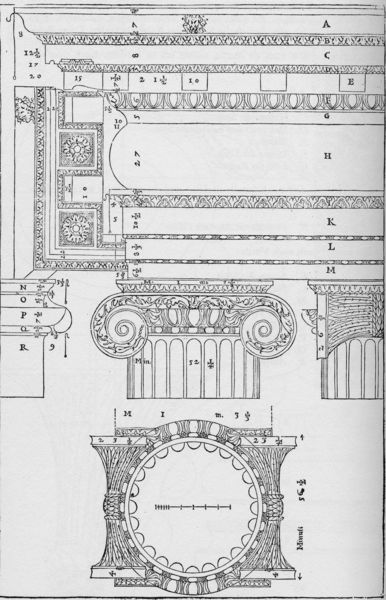
Titel: I Quattro Libri della Architettura, Buch I, Kap. 16 Über die ionische Säule (Kapitell und Gebälk)
Künstler: Andrea Palladio
Institution: (Seriendruck)
Schlagwörter: kämpfer, schmuck, schwarz, skizze, säule, säulen, weiss, zeichnung, masse, muster, ornament, architektur, kirche, kreis, rund, kanneliert, ecke, modell, ansicht, perspektive, studie, grafik, graphik, schichten, dekoration, detail, zahlen, ornamente, deko, schnitt, buchstaben, beschriftung, entwurf, kapitelle, rom, kapitell, studien, verziert, fries, voluten, ionisch, griechisch, konstruktion, kanneluren, plan, platten, volute, basis, dorisch, schnecken, entwürfe, skizzen, korinthisch, schaft, gezeichnet, querschnitt, geometrie, eierstab, bezeichnung, legende, friese, kassette, grundriss, abakus, echinus, massstab, aufriss, bauzeichnung, bauplan, säulenordnung, säulenschaft, lageplan, maßangabe, proportion, angaben, grundris, größe, frise, perlenstab, amtike, durchmesser, lesbisch, vorgaben, volut, maßsatb, illustrationdruck, säuloe, ikonisch